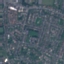
Land use / land cover class: Residential